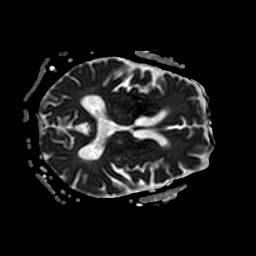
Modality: ADC
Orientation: axial
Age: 50
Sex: male
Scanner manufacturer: philips
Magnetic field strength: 3 T
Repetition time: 3.742 s
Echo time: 0.059 s